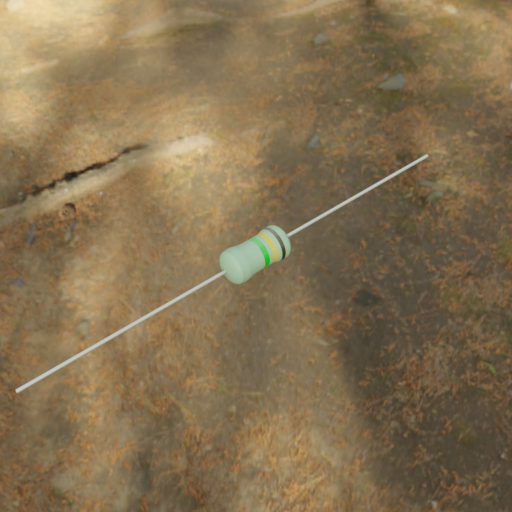
Resistor colour bands (in order): green, gold, black